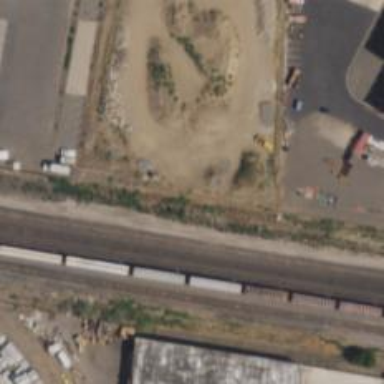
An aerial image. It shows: Abandoned railway spur.